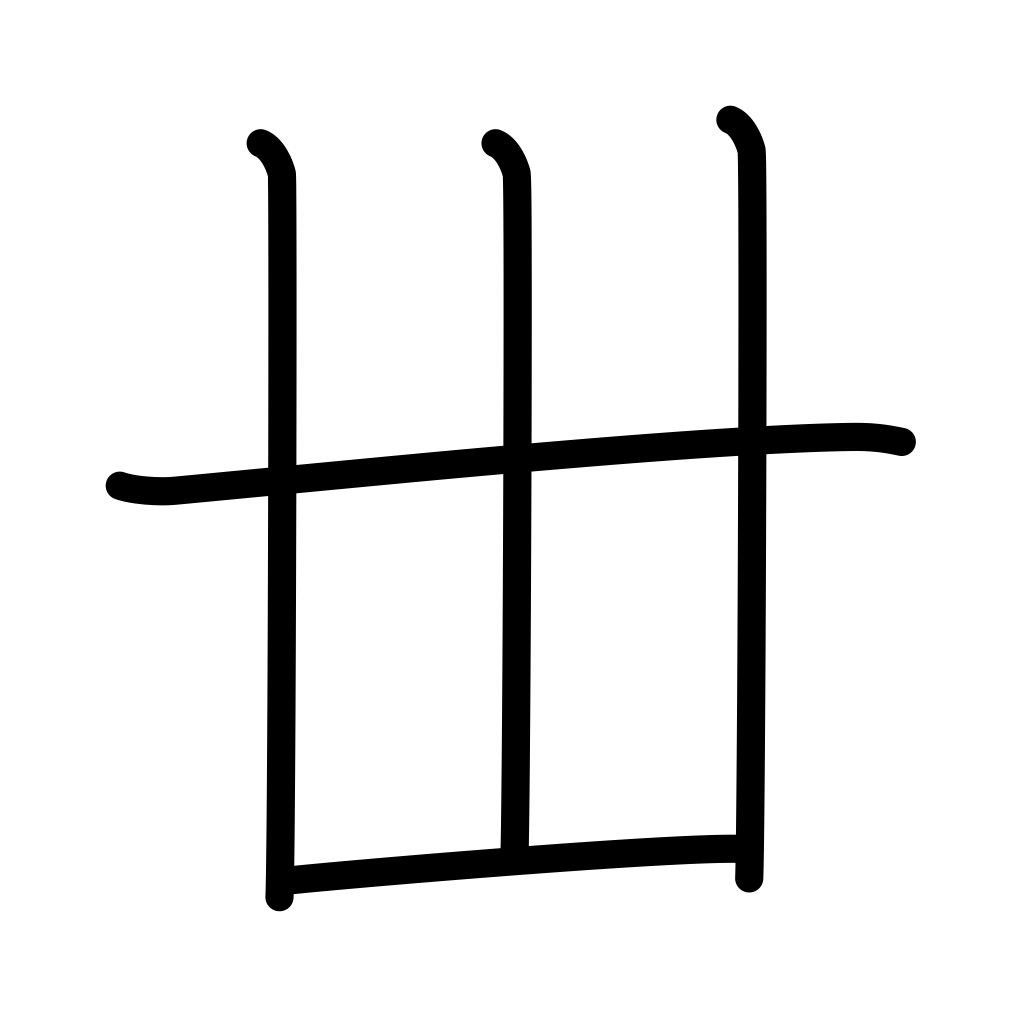
Meaning: thirty